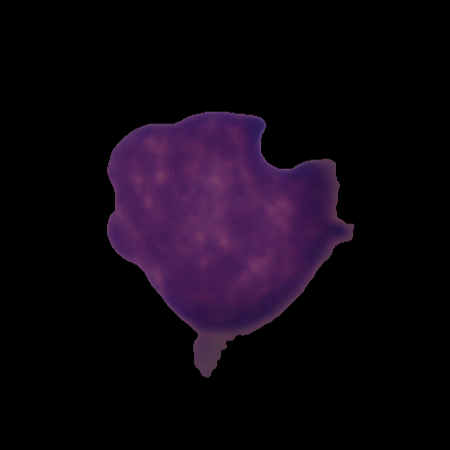
Label: cancer